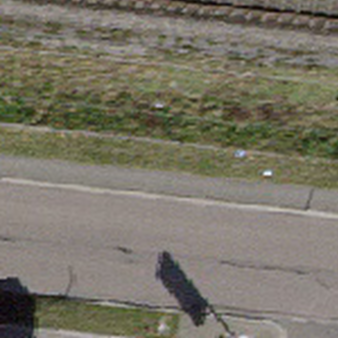
Label: other